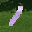
Label: 1